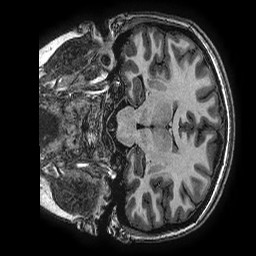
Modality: T1w
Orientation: coronal
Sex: female
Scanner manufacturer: ge
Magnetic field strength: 3 T
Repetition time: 0.00766 s
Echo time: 0.003476 s